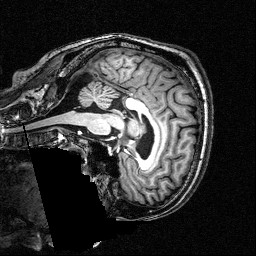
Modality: T1w
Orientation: sagittal
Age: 42
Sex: male
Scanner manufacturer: siemens
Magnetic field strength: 3 T
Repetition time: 2.5 s
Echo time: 0.00393 s